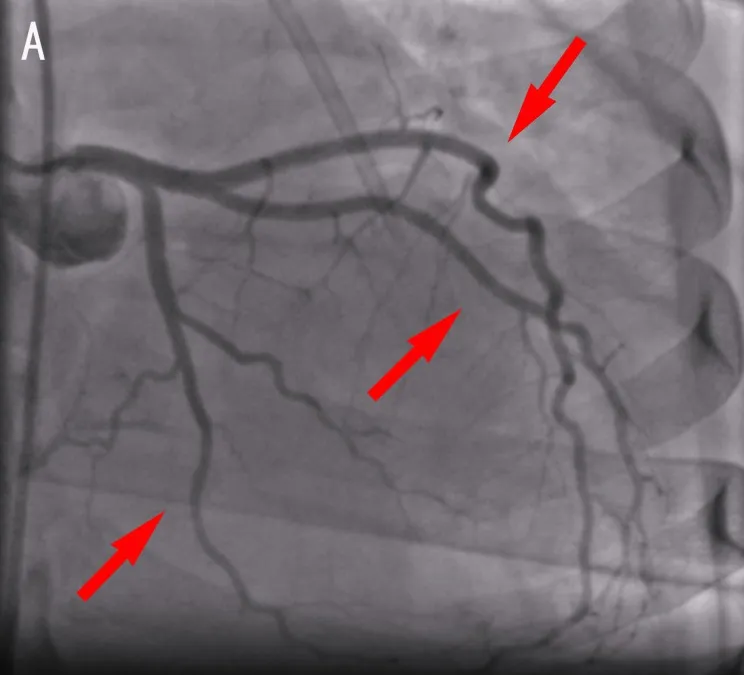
Left heart catheterization and coronary angiography. (A) The left anterior oblique image showed normal coronary arteries without obstruction.
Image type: radiology (x_ray)